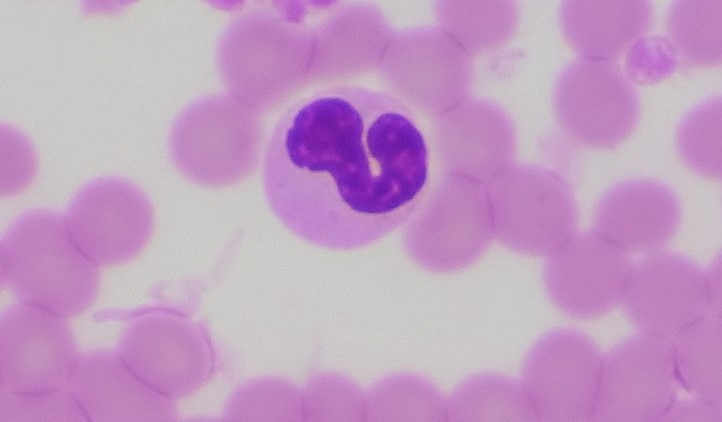
White blood cell type: Neutrophil